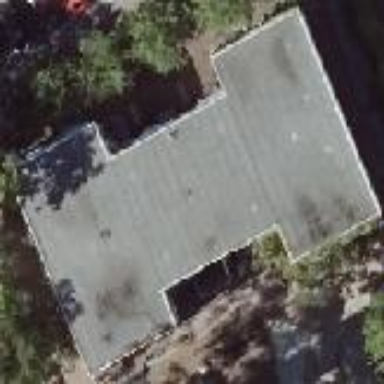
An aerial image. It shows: Flat-roofed school building.